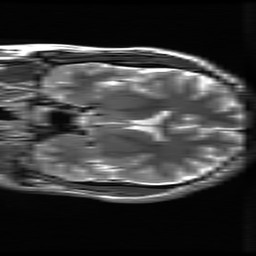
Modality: T2w
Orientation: coronal
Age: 27
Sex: male
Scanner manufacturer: ge
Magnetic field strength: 3 T
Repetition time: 5.192 s
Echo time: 0.1003 s